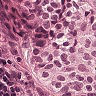
Metastatic tissue present: yes